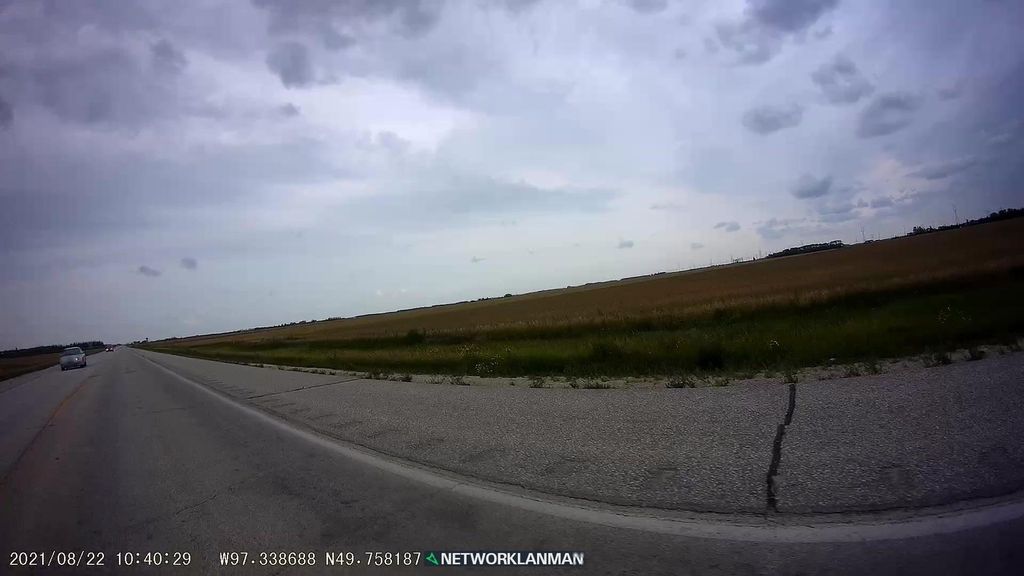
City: winnipeg